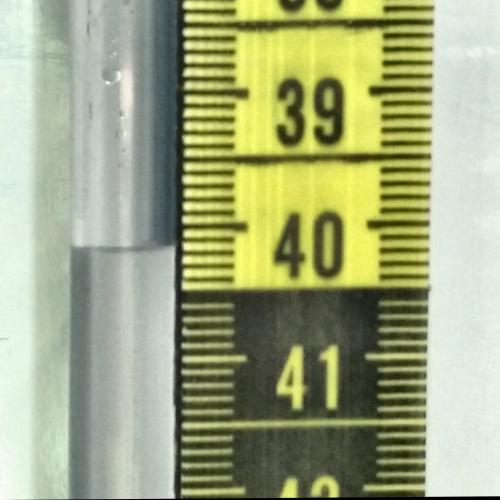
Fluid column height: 40.2 cm